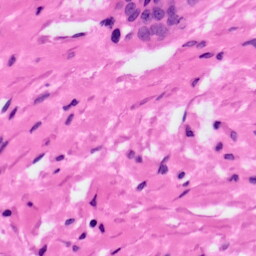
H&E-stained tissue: Ovarian